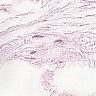
Metastatic tissue present: no